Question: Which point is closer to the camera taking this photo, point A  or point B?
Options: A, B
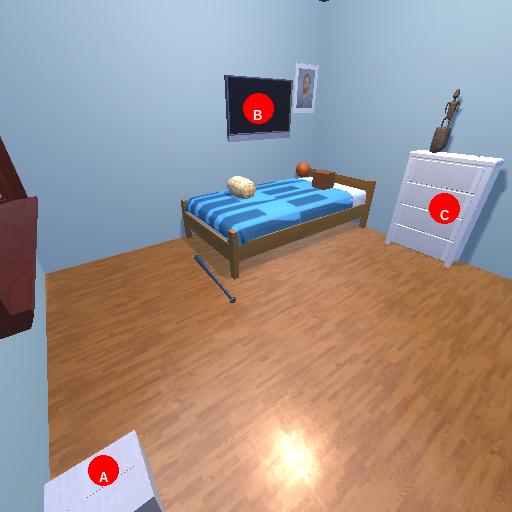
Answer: A